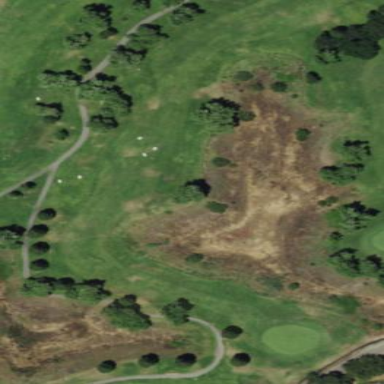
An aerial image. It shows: Picturesque scene of golf course with lateral water hazard.